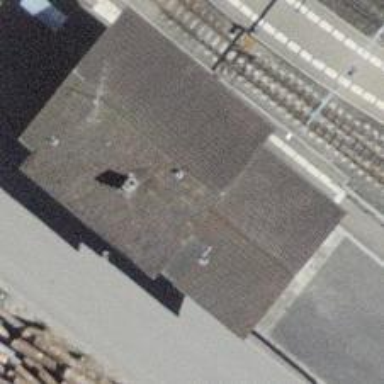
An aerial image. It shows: Public transport station located at railway halt.